Interaction volume radius: 10 \u00c5
Interaction volume height: 45 \u00c5
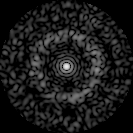
Disorder parameter: 0.8331